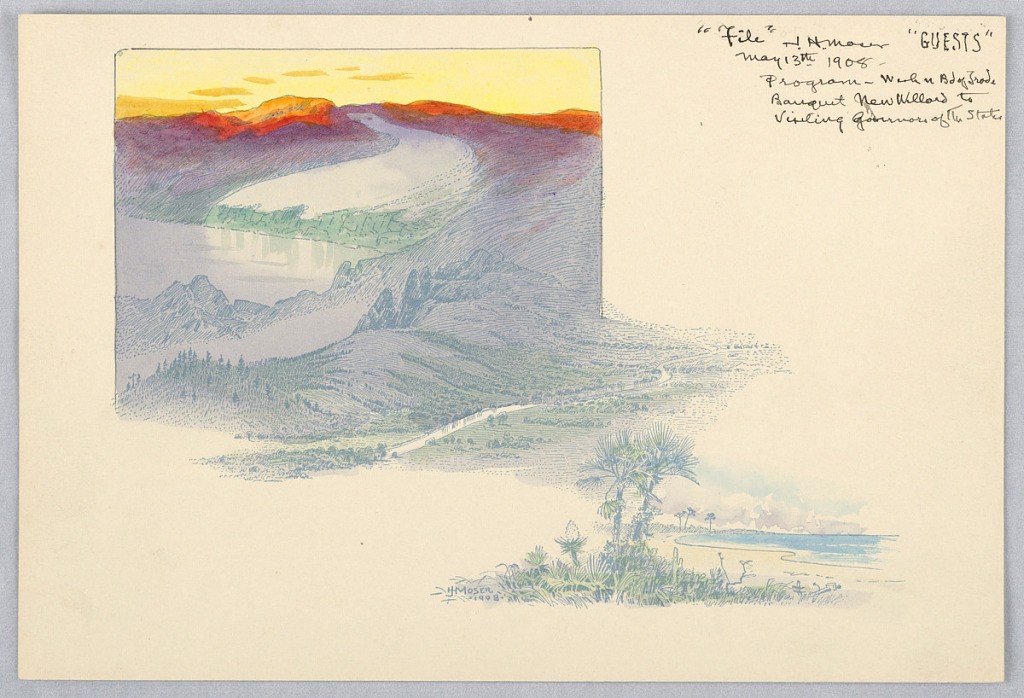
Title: Three Landscapes, Printed proof for Design for Washington Board of Trade Dinner, May 13, 1908
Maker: James Henry Moser, Canadian, 1854–1913
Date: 1908
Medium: Brush and watercolor, graphite over proof printed in blue ink on paper
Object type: Print
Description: Three landscapes, with rivers, mountains, and a tropical beach. Upper left, a sunset in watercolor within a graphite frame.